Question: Every time I run my project, I get this warning in the console:
> Unable to simultaneously satisfy constraints. Probably at least one
of the constraints in the following list is one you don't want. Try
this: (1) look at each constraint and try to figure out which you
don't expect; (2) find the code that added the unwanted constraint or
constraints and fix it. (Note: If you're seeing
NSAutoresizingMaskLayoutConstraints that you don't understand, refer
to the documentation for the UIView property
translatesAutoresizingMaskIntoConstraints) (
"<_UIScrollViewAutomaticContentSizeConstraint:0x8cc6830 UITableView:0xb3f5c00.contentHeight{id: 112} == -7.000000>" )Will attempt to recover by breaking constraint
<_UIScrollViewAutomaticContentSizeConstraint:0x8cc6830
UITableView:0xb3f5c00.contentHeight{id: 112} == -7.000000>Break on objc_exception_throw to catch this in the debugger. The
methods in the UIConstraintBasedLayoutDebugging category on UIView
listed in may also be helpful.
It's from a UITableView, and I'm definitely not touching the UIScrollView directly. It only has a label in each cell with these constraints:

I Googled and Googled but couldn't find anything. Does anyone know why it's complaining about UIScrollView?
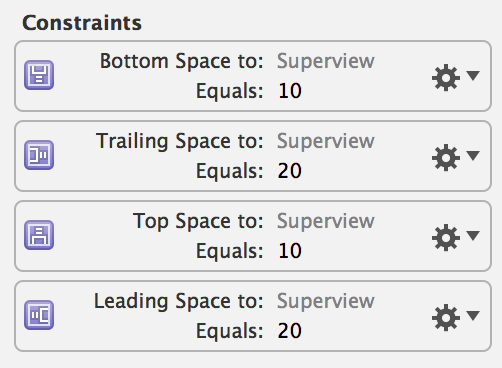
Answer: if you want to remove the warnings, the quickest way to do it is in the storyboard.

select the view controller that causes the warnings to be displayed and select: clear all constrains in yourViewControllersName.
another option will be to select: reset to suggested constrains in yourViewControllersName.
these action will either clear all constraints, or add what ever Xcode thinks are the most suitable constraints to the view controller.
resting to suggested constraints will sometimes (or is it always?) add constraints that will not fit your needs..